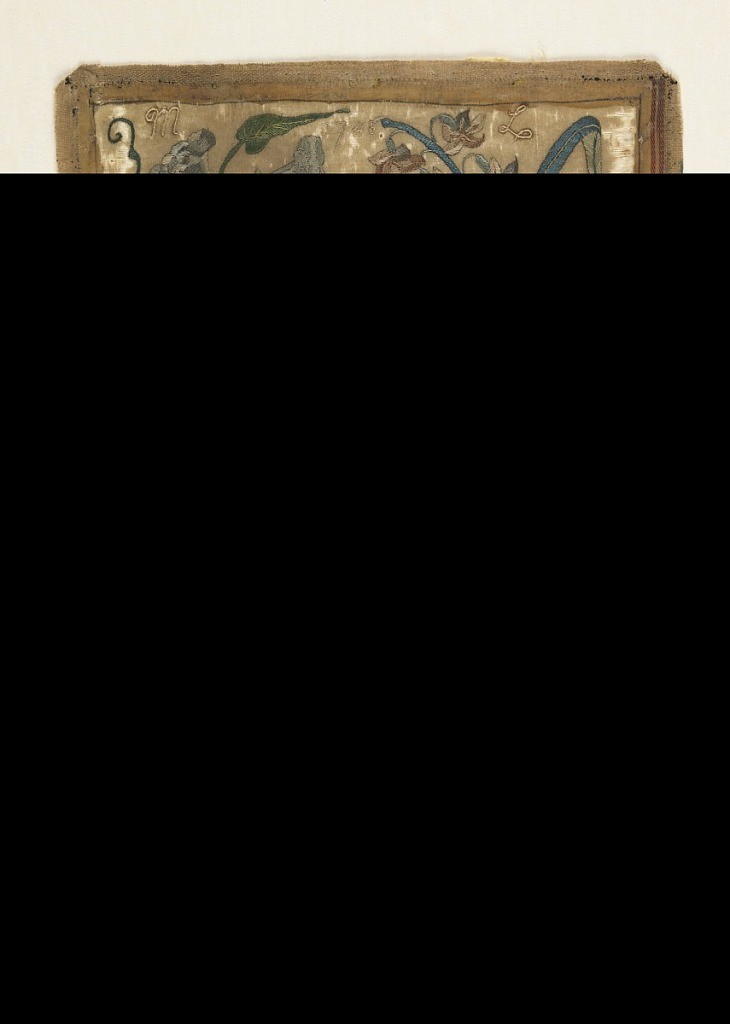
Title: Embroidered picture
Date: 1748
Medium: silk, metal Technique: embroidered
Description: Woman standing on a mound wearing a patterned light blue dress holding a parrot in her right hand and a cherry branch in her left. The figure is surrounded by branching flowers including rose, carnation, morning glory, etc. The letters "M" and "L" appear at the top along with "1748". Embroidery for pattern only.